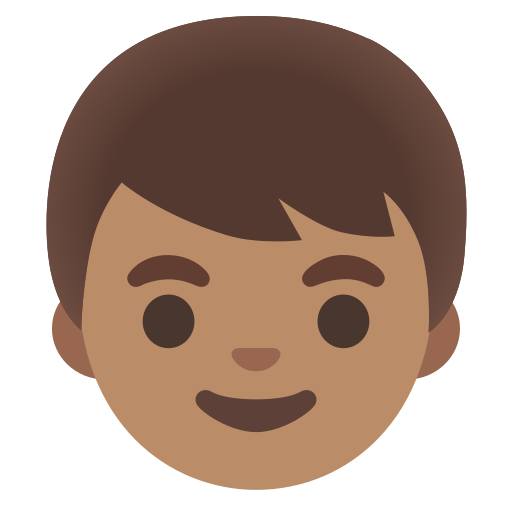
Emoji: 👦🏽